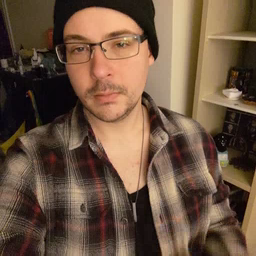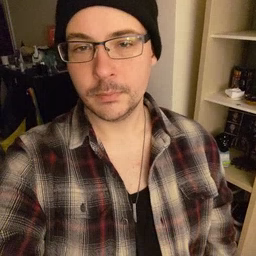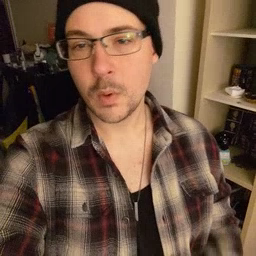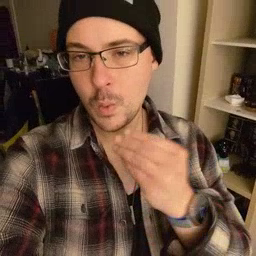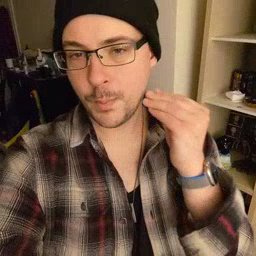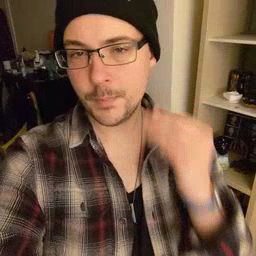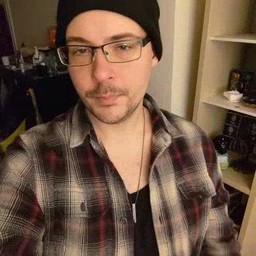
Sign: home